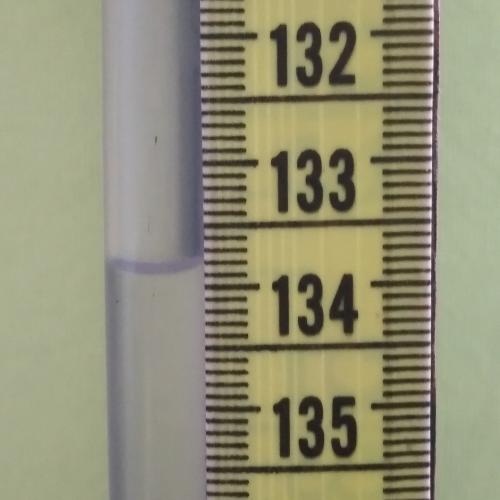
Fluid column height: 133.8 cm